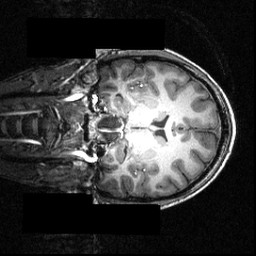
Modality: T1w
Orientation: coronal
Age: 21
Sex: male
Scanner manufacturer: siemens
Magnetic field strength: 3.951 T
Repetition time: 1.5 s
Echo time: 0.00335 s